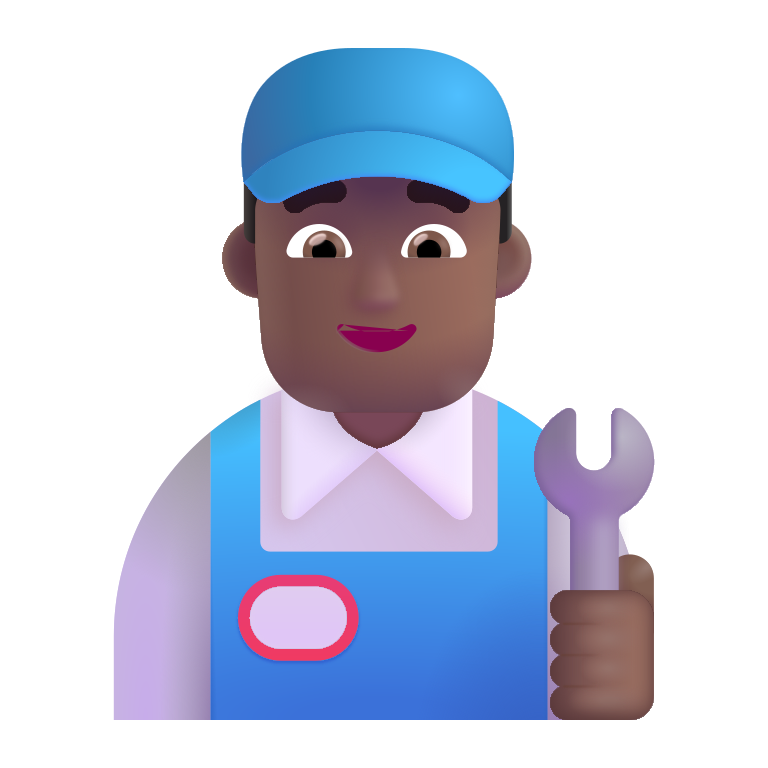
man mechanic color  dark